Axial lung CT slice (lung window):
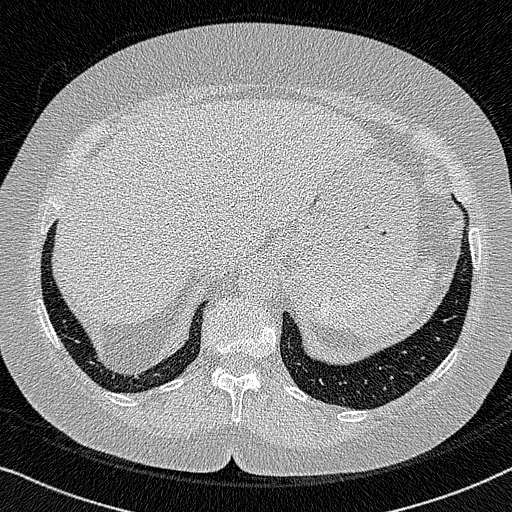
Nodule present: no